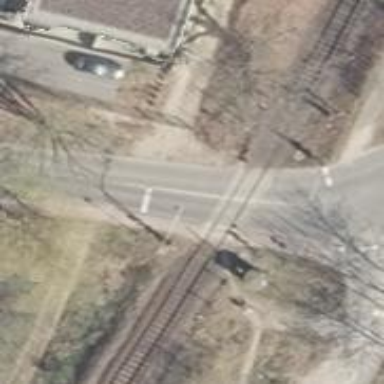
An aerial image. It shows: Railway level crossing.